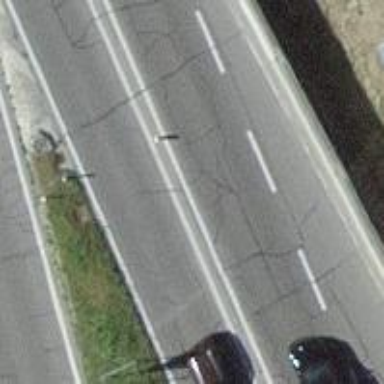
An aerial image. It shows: Asphalt road classified as trunk highway.